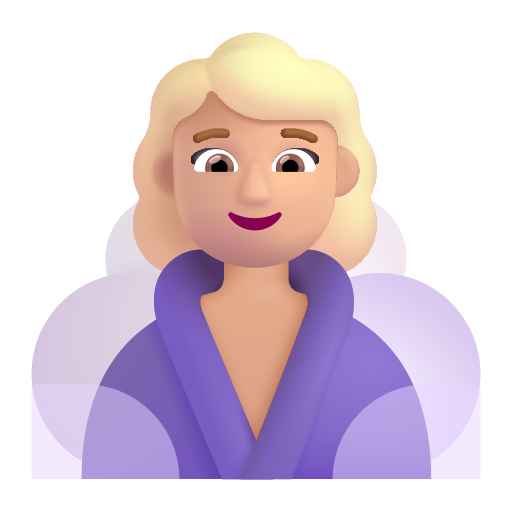
woman in steamy room color  light